RGB frame:
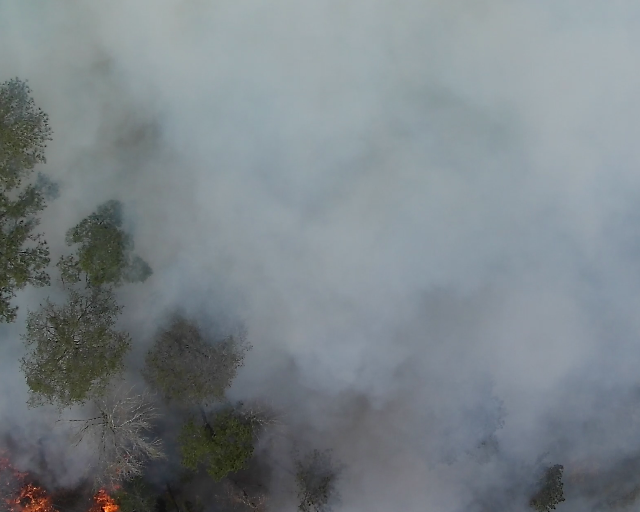
Thermal frame:
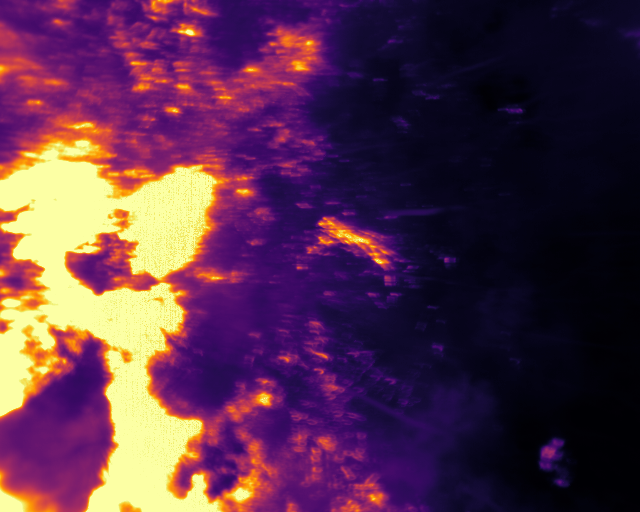
Captured: 2026-02-26 03:11:07
Pixels at or above 80 °C: 108363 (fraction of frame: 0.3307)